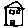
Label: house